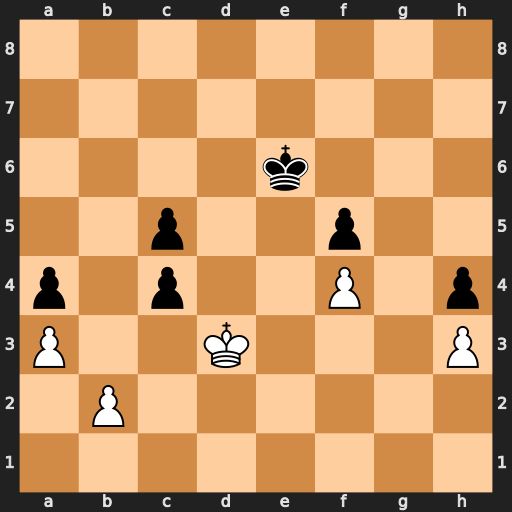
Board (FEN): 8/8/4k3/2p2p2/p1p2P1p/P2K3P/1P6/8
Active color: w
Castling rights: -
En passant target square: -
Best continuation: Kxc4 Kd6 b3 axb3 Kxb3